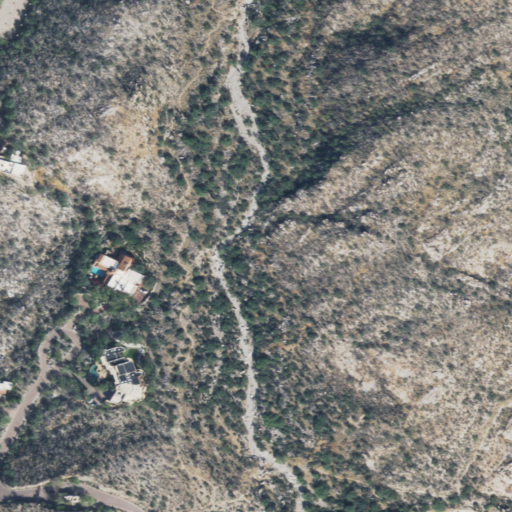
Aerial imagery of valley in Arizona named Finger Rock Canyon containing shrub, low intensity development, open development, and medium intensity development